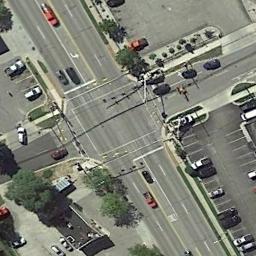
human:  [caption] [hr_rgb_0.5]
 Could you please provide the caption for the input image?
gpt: There are many cars in the parking lot next to the intersection .

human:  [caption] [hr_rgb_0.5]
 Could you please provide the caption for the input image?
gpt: An intersection with normal traffic is between some clearings .

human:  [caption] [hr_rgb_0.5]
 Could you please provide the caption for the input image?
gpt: There is a green space beside the crossroads .

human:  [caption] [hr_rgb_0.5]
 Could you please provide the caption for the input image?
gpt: There are many moving and waiting vehicles on the road at the intersection, And many cars are parked in the open space beside the intersection .

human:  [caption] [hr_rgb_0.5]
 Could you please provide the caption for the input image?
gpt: There are some cars parked beside the intersection .